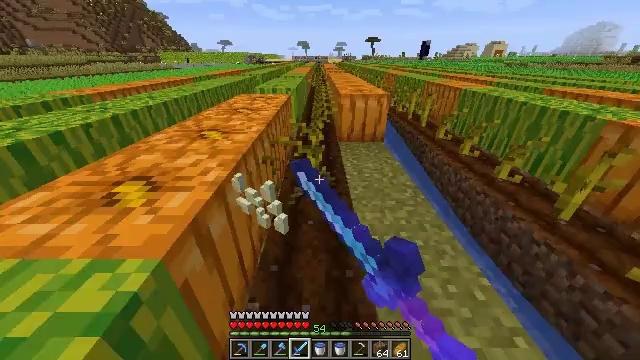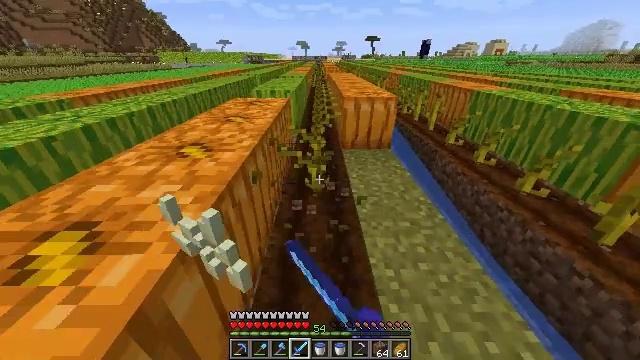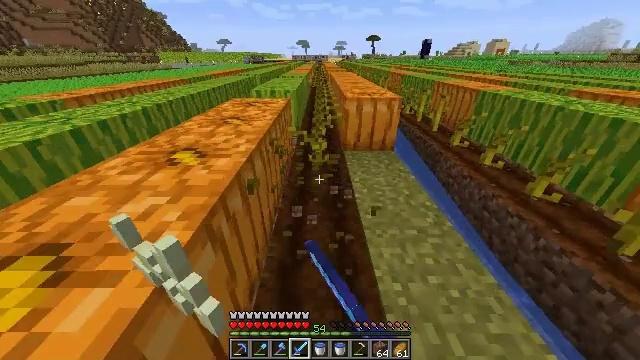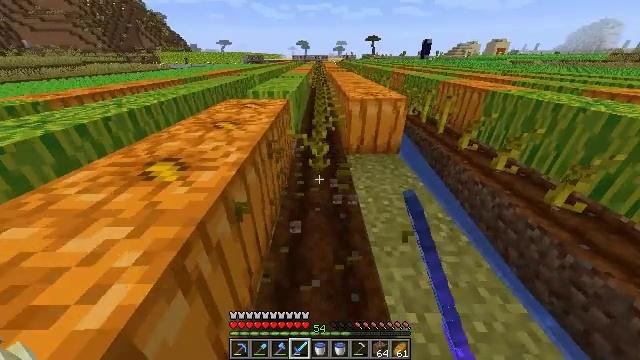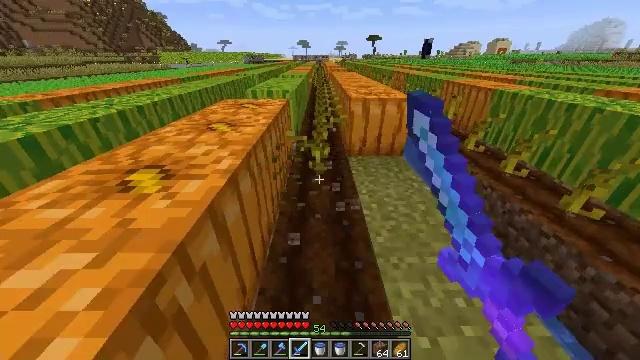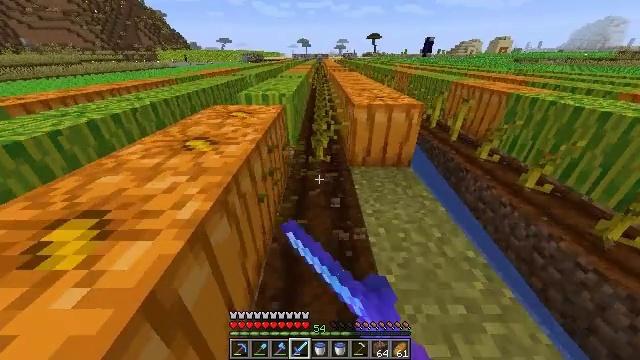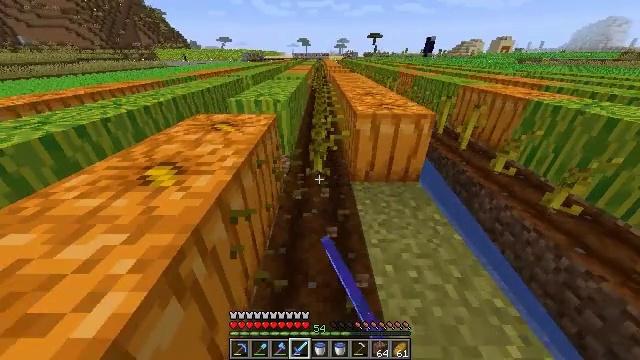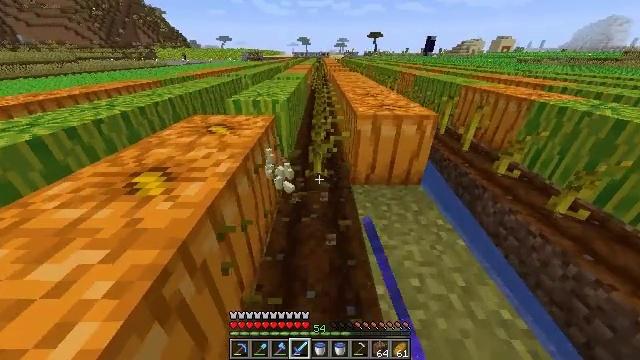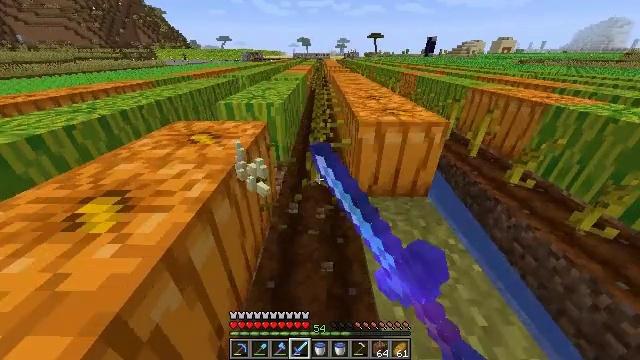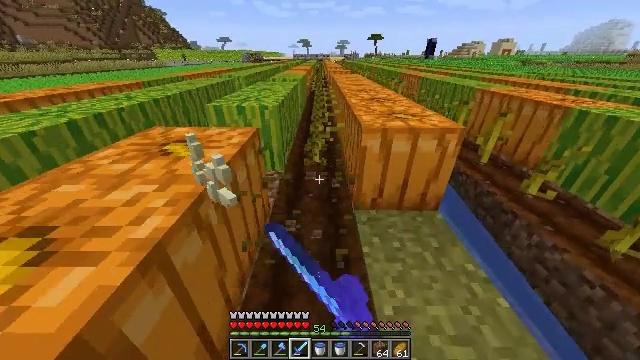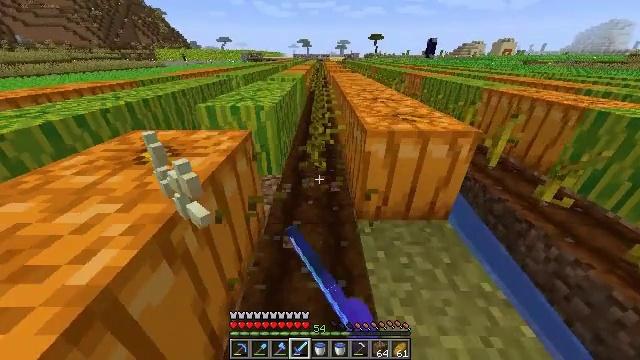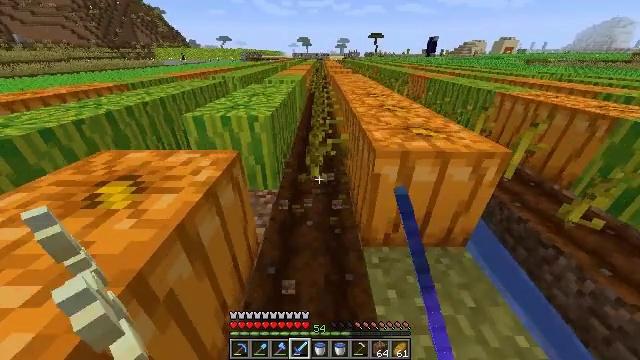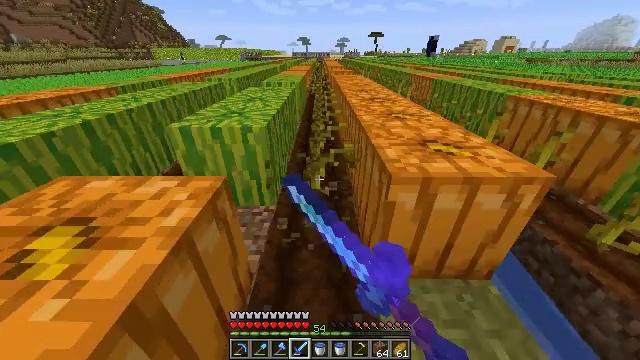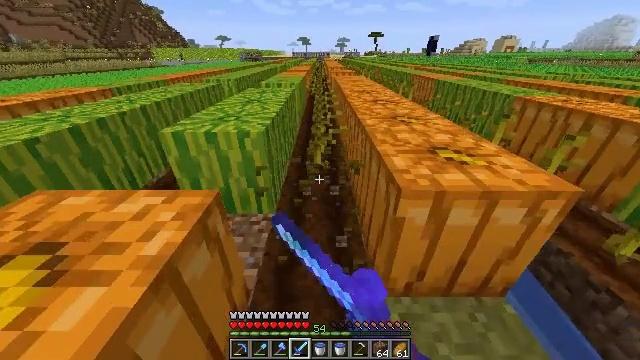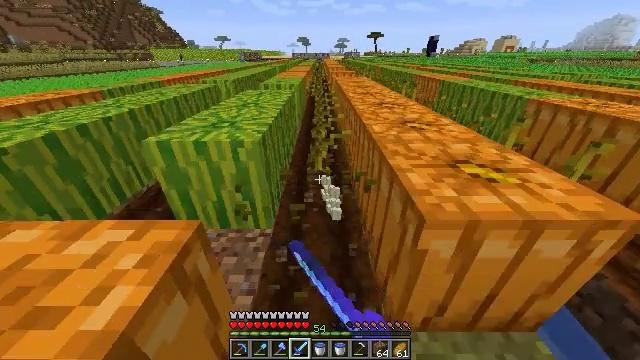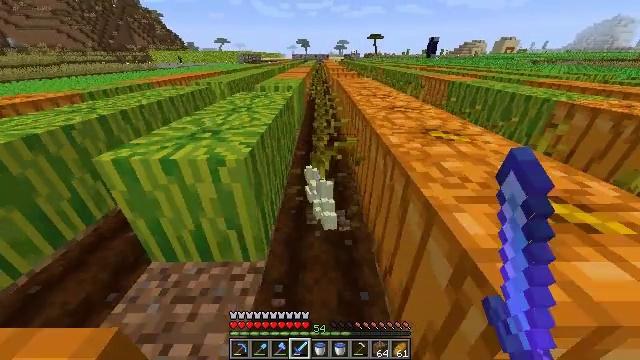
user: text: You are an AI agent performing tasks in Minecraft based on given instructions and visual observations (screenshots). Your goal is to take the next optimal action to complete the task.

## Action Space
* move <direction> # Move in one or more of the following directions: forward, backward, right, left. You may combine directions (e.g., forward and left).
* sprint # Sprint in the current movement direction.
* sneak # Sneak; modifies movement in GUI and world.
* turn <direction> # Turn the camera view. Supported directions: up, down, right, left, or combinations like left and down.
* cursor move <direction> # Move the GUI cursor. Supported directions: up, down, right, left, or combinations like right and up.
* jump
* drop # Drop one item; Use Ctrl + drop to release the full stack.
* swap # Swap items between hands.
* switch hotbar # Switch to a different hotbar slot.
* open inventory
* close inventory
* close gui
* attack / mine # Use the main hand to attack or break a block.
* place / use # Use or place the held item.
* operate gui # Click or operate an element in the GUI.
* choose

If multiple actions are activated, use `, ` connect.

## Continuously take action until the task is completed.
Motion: motion action
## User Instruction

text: Attack the attached pumpkin stem to collect it.
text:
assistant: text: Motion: move forward, sprint, attack / mine
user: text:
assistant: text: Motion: move forward, sprint, attack / mine
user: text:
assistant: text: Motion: move forward, sprint, attack / mine
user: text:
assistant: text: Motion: move forward, sprint, attack / mine
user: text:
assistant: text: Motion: move forward, sprint, attack / mine
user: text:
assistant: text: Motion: move forward, sprint, attack / mine
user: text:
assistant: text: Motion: move forward, sprint, attack / mine
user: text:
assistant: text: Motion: move forward, sprint, attack / mine
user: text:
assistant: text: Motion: move forward, sprint, attack / mine
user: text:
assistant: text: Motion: move forward, sprint, attack / mine
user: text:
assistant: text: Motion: move forward, sprint, attack / mine
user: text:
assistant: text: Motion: move forward, sprint, attack / mine
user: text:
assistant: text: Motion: move forward, sprint, attack / mine
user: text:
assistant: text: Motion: move forward, sprint, attack / mine
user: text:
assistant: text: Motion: move forward, sprint, attack / mine
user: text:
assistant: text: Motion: move forward, sprint, attack / mine
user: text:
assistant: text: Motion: move forward, sprint, attack / mine
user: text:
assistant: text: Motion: move forward, sprint, attack / mine
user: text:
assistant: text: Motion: move forward, sprint, attack / mine
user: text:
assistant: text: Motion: move forward, sprint, attack / mine
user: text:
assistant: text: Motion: move forward, sprint, attack / mine
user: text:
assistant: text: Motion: move forward, sprint, attack / mine
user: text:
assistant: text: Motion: move forward, sprint, attack / mine
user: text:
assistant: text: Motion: move forward, sprint, attack / mine
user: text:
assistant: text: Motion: move forward, sprint, attack / mine
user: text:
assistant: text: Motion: move forward, sprint, attack / mine
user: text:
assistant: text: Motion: move forward, sprint, attack / mine
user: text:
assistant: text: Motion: move forward, sprint, attack / mine
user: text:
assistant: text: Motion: move forward, sprint, attack / mine
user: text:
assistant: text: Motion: move forward, sprint, attack / mine